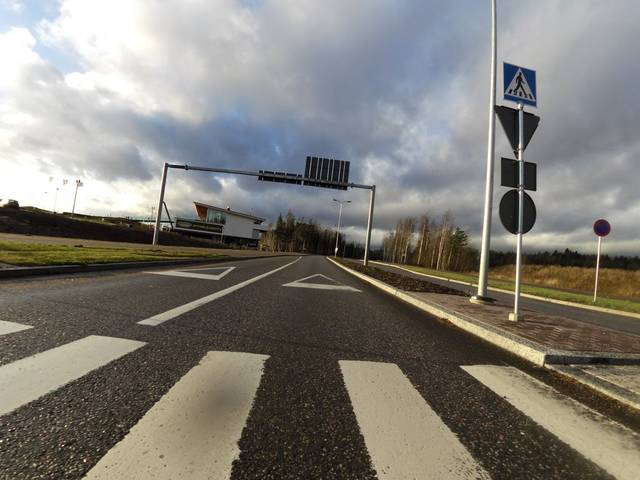
Region: Finland
Coordinates: 60.201, 24.787